Определите как можно точнее коэффициент трения бумаги о бумагу.
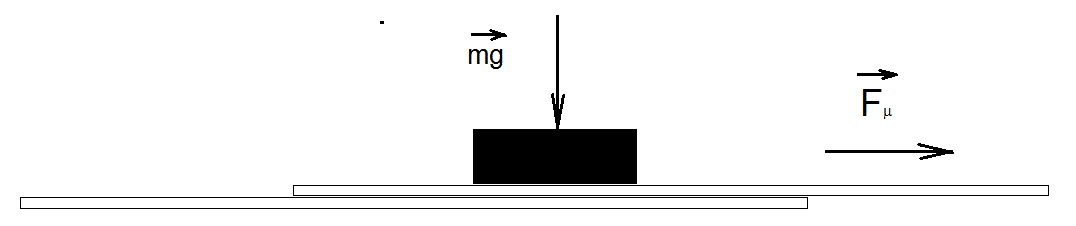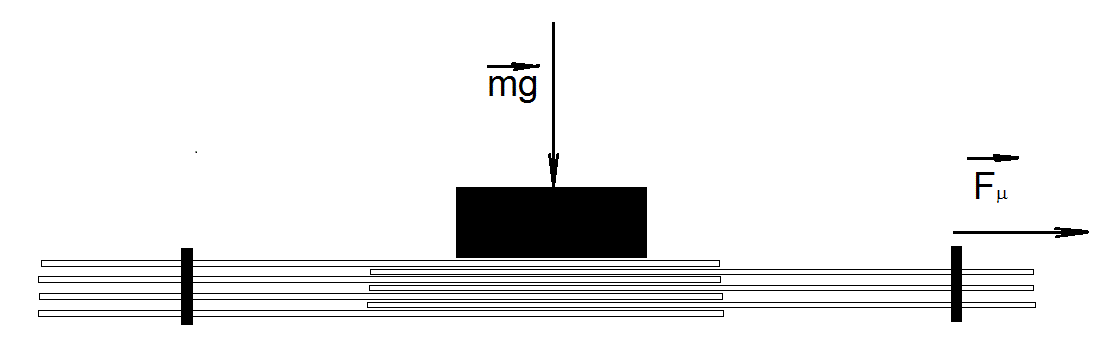
Решение: Коэффициент трения выражается как $\mu = {F_\mu}/{N}$, то есть в случае нашей гайки для горизонтальных поверхностей $N = mg = 9.81~\frac{Н}{кг}\cdot 0.052~кг = 0.51~Н$. Проверяем плавность и не заклинивание хода динамометра, при необходимости снимаем нижнюю пробку, даем пружинке принимать свободное положение, затем нижнюю пробку закроем.Проверяем и при необходимости настроим динамометр на отметку $0$ в горизонтальном положении.  $F_\mu = (0.1 \pm 0.05)~Н$Одно деление, то есть точности явно не хватает, надо увеличить нагрузку или мерить поточнее. Посмотрим на рисунок:  Заметим, что нагрузка такая же но действует на 6 пар поверхностей бумага о бумагу и сила трения 6 раз выше. Порвём бумагу на 16 полосок и собираем в пакет по 14 поверхностей. Так как бумага имеет определенную массу тянем сначала его без нагрузки. Сила трения не нагруженного пакета составляла $F_\mu = (0.1 \pm 0.05)~Н$. С нагрузкой силы иные: $\mu = {F_\mu}/{Nn}$, где $n$ — количество соприкасающийся нагруженных поверхностей.
Ответ: Коэффициент трения покоя $\mu = (0.35;0.38)$Коэффициент трения скольжения $\mu = (0.28 ; 0.31)$
Темы:
E, Механика, Придумать метод, IEPhO, Сухое трение, Трение